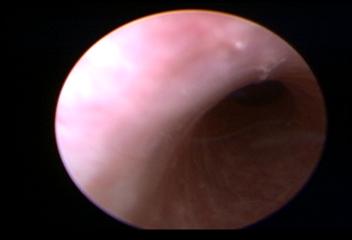
Modality: WLC
Class: Normal mucosa
Bladder cancer association: No